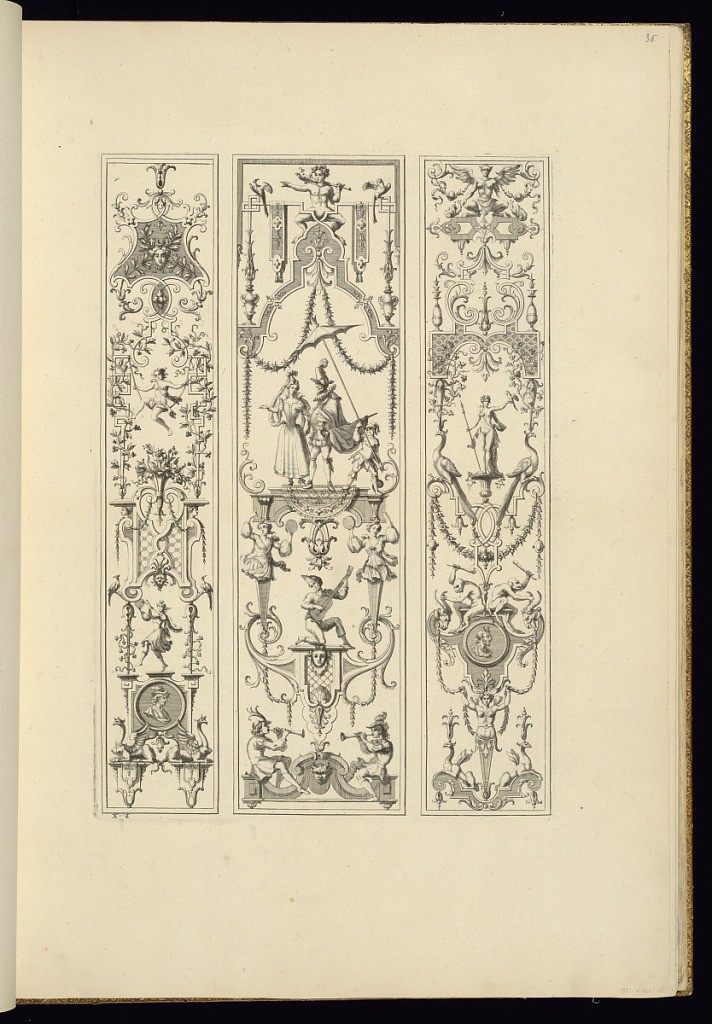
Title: Panel Designs of Grotesque Ornamentation
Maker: Jean Berain, the elder, French, 1640-1711
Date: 1711
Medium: Engraving on laid paper
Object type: Bound print
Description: Three panels of grotesque ornamentation featuring a Commedia dell'arte scene in center, as well as scrolls, garlands, trellises, masks, swinging figures, figures playing music, monkeys (singeries), and satyrs, The plate is numbered but not signed.